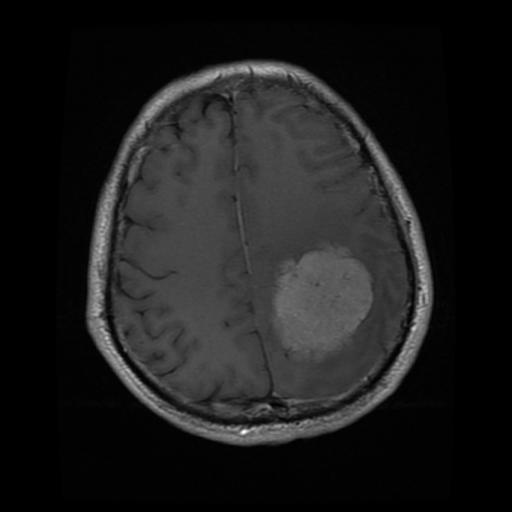
Label: meningioma